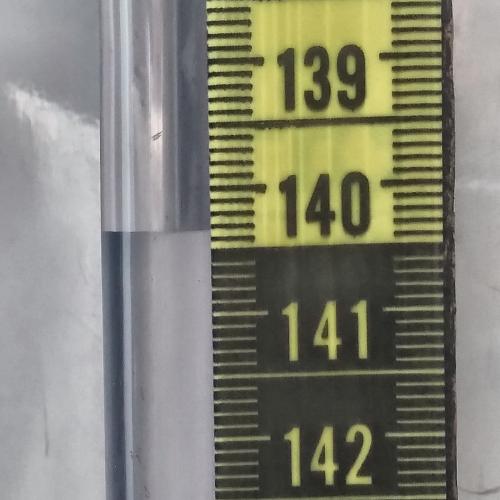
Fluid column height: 140.3 cm